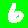
Digit: 6